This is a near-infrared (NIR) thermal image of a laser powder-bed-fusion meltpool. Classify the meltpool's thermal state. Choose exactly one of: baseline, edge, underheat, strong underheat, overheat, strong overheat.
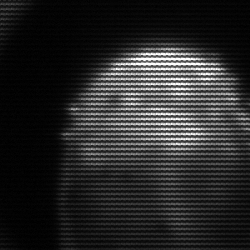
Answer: edge